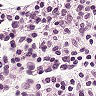
Metastatic tissue present: no